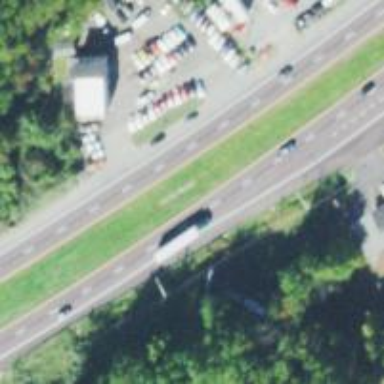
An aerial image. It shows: Trunk highway.